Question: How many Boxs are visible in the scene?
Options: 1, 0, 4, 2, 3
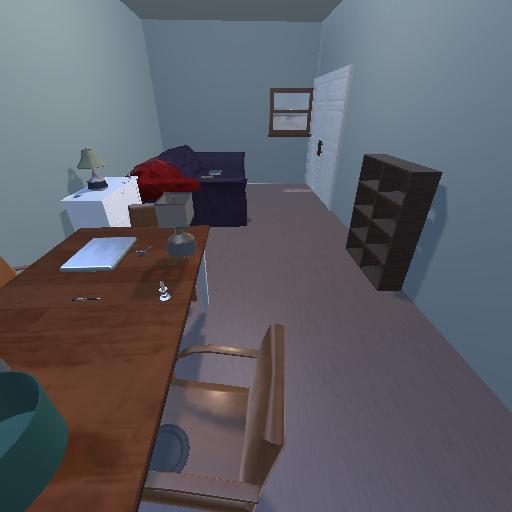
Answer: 1